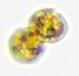
Label: Margalefidinium